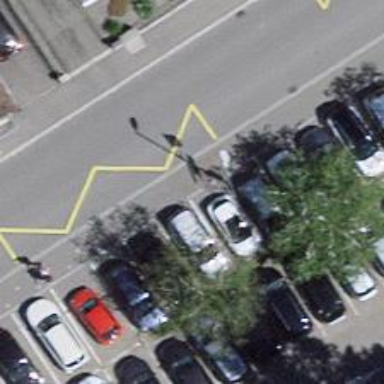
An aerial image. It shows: Sidewalk leading to platform for public transport.